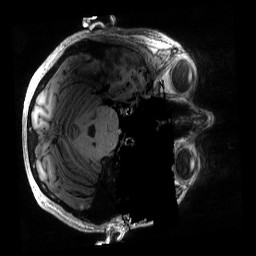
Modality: T1w
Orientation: axial
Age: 24
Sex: female
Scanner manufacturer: siemens
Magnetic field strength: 6.98 T
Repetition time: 2.53 s
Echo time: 0.00176 s